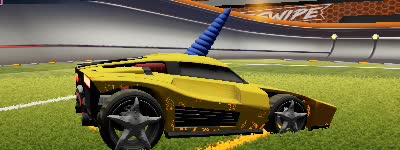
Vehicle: breakout